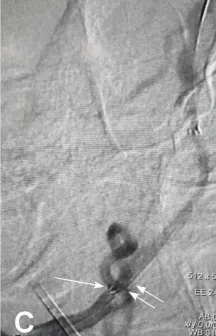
Collapse of the stent proximal end and management. (C) A 300-cm micro-guidewire was navigated into the stent lumen through the proximal lateral stent mesh rather than through the proximal stent end. The longer arrow indicates the collapsed proximal markers of the stent, whereas the double arrows indicate the micro-guidewire through the stent lateral mesh.
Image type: radiology (x_ray)